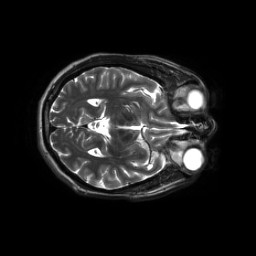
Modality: T2w
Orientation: axial
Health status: ill
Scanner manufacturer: siemens
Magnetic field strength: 3 T
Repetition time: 7.81 s
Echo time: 0.095 s